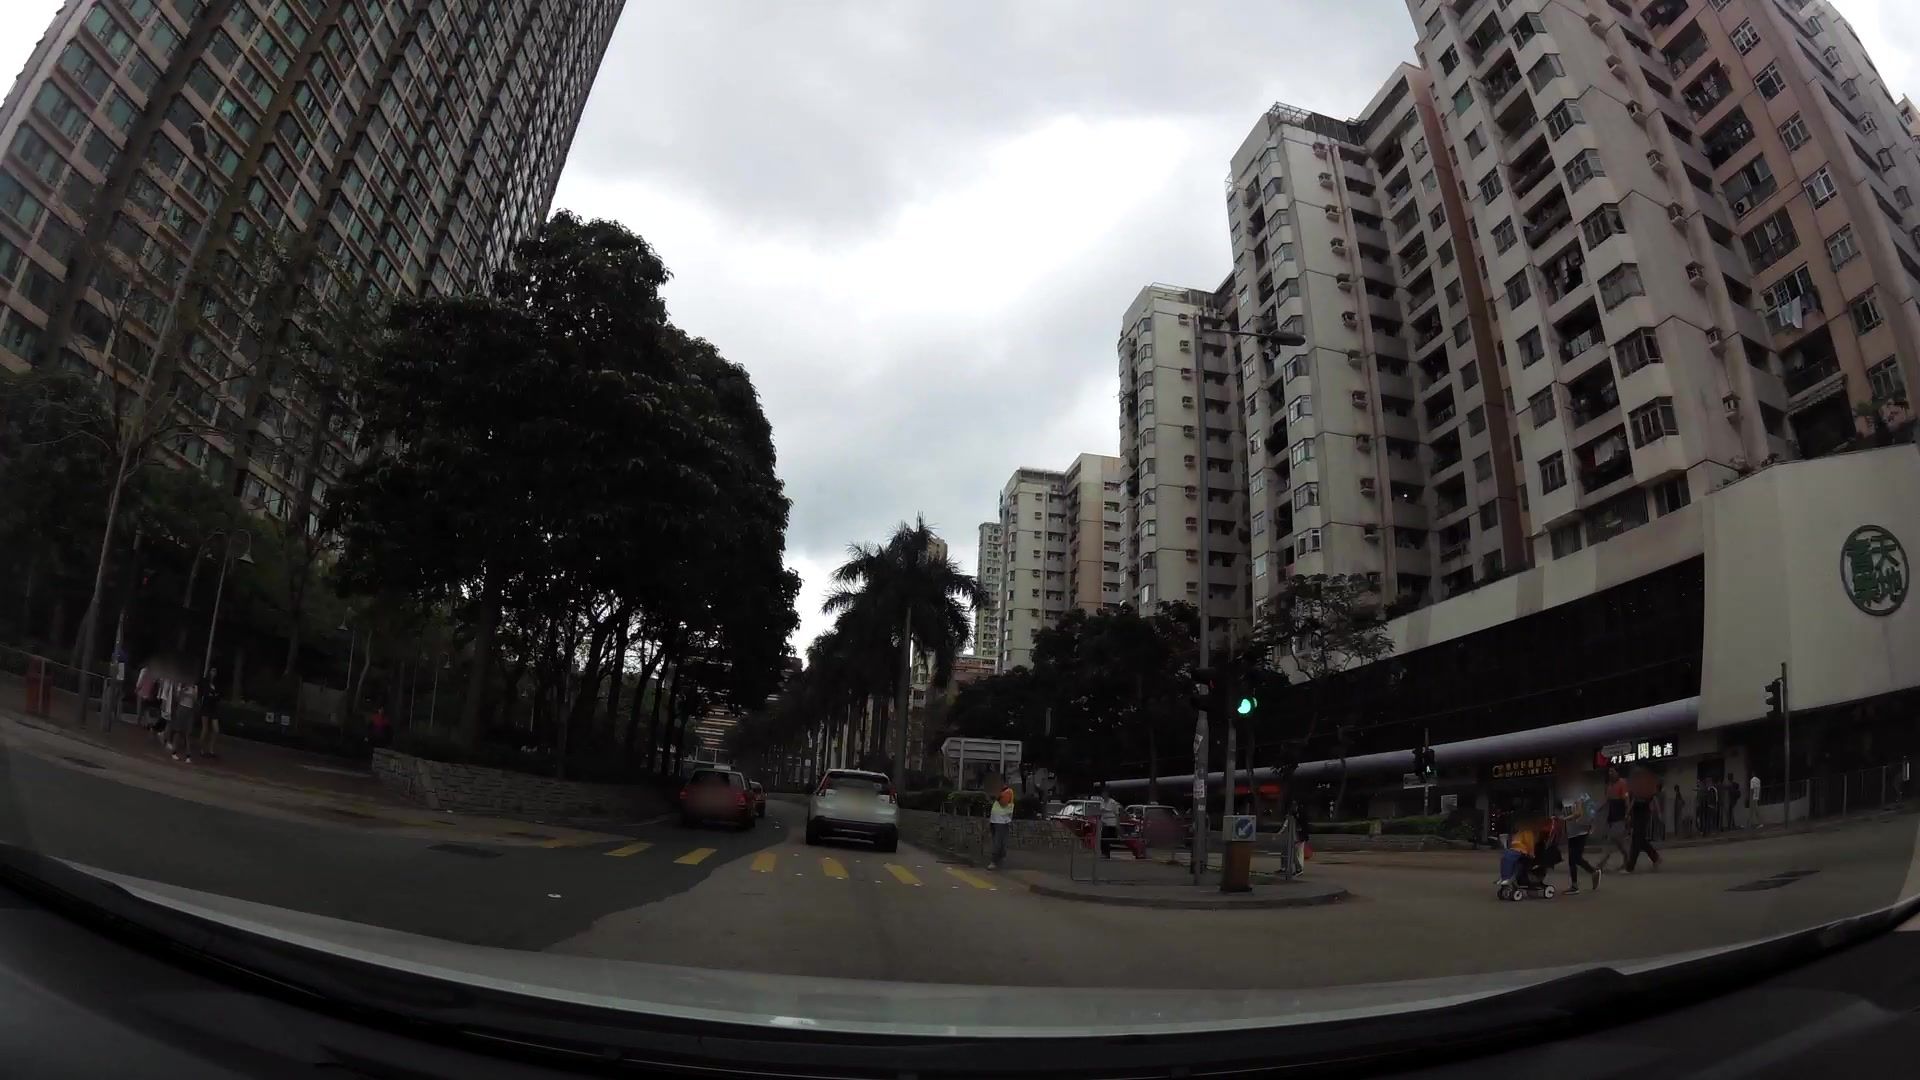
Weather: cloudy
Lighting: day
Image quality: good
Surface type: driving surface
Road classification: tertiary
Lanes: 3
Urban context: urban centre
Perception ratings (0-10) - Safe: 3.38, Lively: 7.04, Beautiful: 6.16, Boring: 3.81, Depressing: 6.16, Wealthy: 7.79